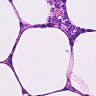
Metastatic tissue present: no